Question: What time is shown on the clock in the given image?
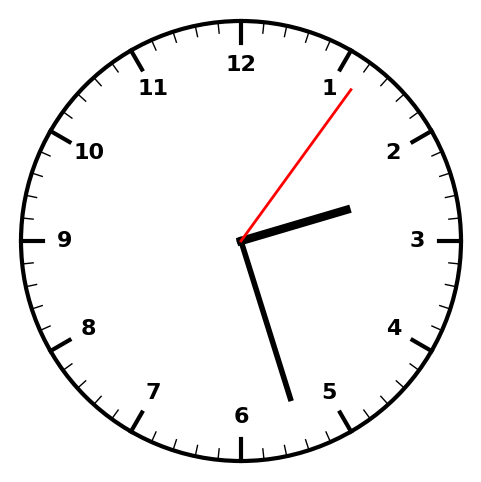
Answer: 02:27:06